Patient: sex F, age 39
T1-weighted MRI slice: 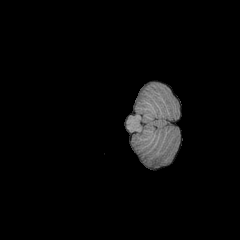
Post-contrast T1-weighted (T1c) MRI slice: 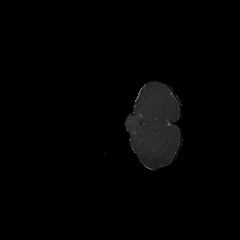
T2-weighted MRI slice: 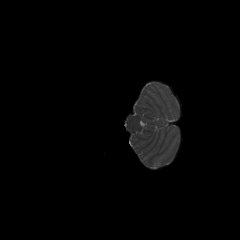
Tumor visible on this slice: no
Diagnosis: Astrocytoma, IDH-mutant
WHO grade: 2